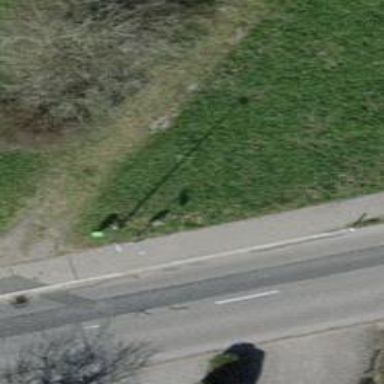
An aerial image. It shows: Bus stop with platform for public transport.